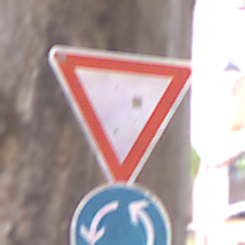
Verkehrszeichen: VorfahrtGewaehren
Zusatzzeichen unten: Kreisverkehr
Umgebung: Outdoor, Urban
Tageszeit: Midday
Wetter: PartlyCloudy
Licht: Natural
Jahreszeit: NotSpecified
Kontrast: MediumContrast